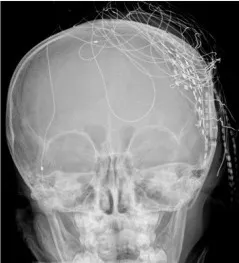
Imaging and pathology. (A,B) Computed radiography demonstrates the location where the cortical electroencephalogram was recorded.
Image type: radiology (x_ray)